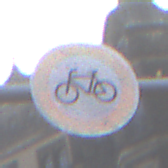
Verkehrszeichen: VerbotRadverkehr
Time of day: MorningAfternoon
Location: Outdoor (Urban)
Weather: PartlyCloudy
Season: NotSpecified
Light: Natural